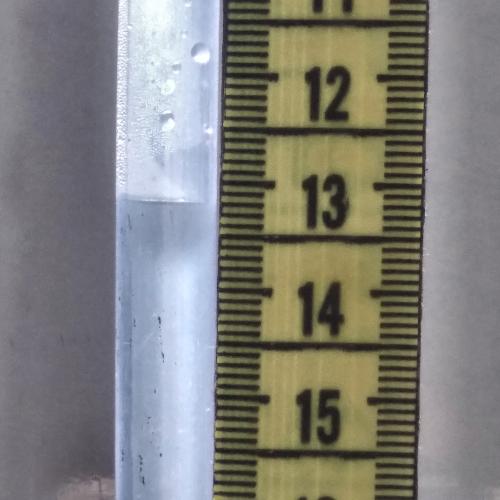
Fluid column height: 13.2 cm